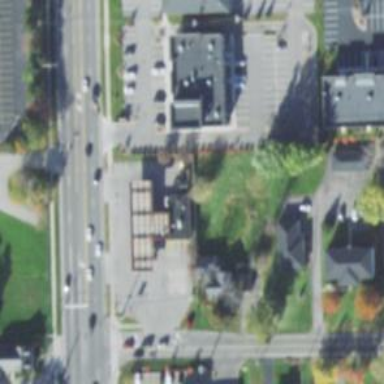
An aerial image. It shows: Convenience shop.